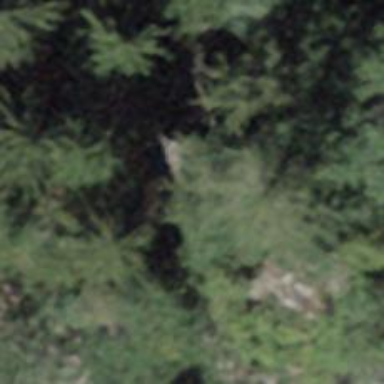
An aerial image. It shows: Cliff in nature.